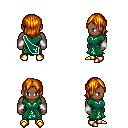
a pixel art fantasy rpg character, male body template, human, dark skin, sash dress, teal pants, dark blonde long bangs hairstyle, white cloth bracers, gold boots, four views (front, back, left, right), 2x2 character sprite sheet, small pixel art, hard edges, no anti-aliasing